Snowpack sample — Loveland Pass, Silver Plume, Colorado, USA (1/12/25, 11:40 AM MST)
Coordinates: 39.66, -105.88
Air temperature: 7 °F
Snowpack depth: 140 cm
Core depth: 10 cm
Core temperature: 41 °F
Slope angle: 11°, slope face: 30°
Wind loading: high
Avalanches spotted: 2
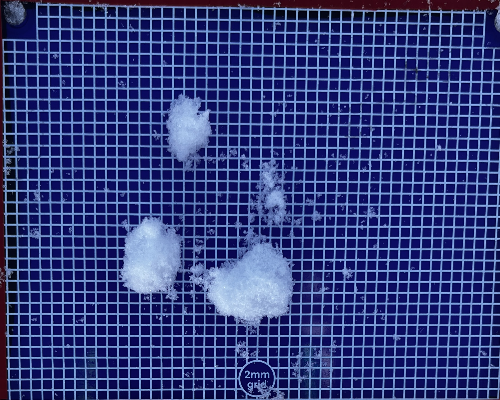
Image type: profile
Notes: Pilot using slightly modified coring method that took too large segment for snow profile picturing, advised not to use in higher level models. Two avalanche on south face nearby, partially cloudy with light snow in the last 24 hours. Lots of wind loading on eastern features.